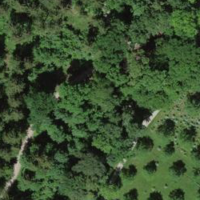
EUNIS habitat code: 44
Species observed at this site:
Symphoricarpos albus